Field crop: maize
Growth stage: 2
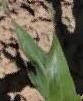
Species: maize